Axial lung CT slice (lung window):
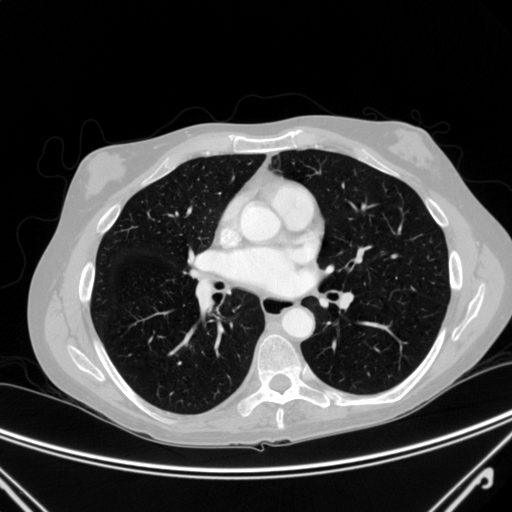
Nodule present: no